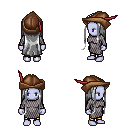
a pixel art fantasy rpg character, female body template, dark elf, purple skin, chain mail, gold greaves, white extra-long hairstyle, leather cap, four views (front, back, left, right), 2x2 character sprite sheet, small pixel art, hard edges, no anti-aliasing